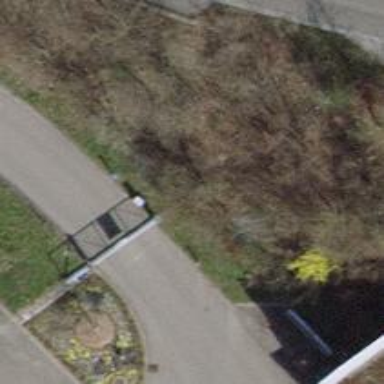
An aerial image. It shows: Gate.